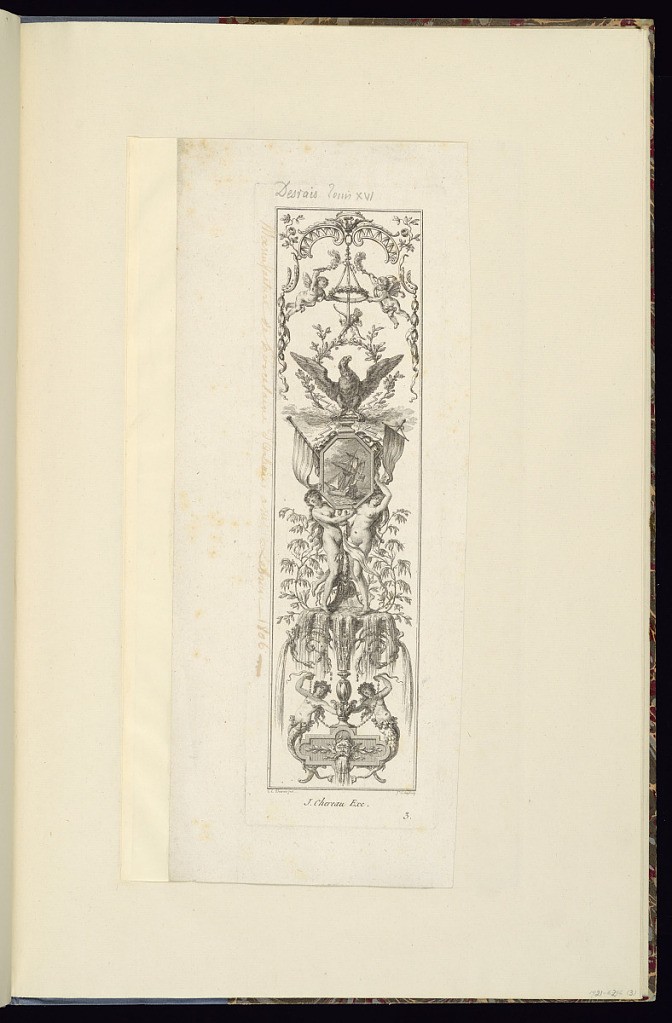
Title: Panel Design
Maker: Claude-Louis Desrais, French, 1746–1816
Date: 1789
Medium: Etching and engraving on laid paper
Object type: Print
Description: Third plate from a series of six plates of arabesque panel designs, featuring neo-classical ornament. A central cartouche depicting a ship, supported by female figures, with flags on either side and an eagle on top, with clouds and lighting bolds. Above, two winged putti hold flaming torches and support a circular frame with a garland of flowers with a bow and quiver of arrows hanging below. Below the central cartouche, the supporting figures stand on a fountain with foliate branches behind them, with two mermaids below. Fleurons, mascarons, leaves and flowers ornament the design. The plate is numbered and signed with two inscriptions in ink and in graphite.